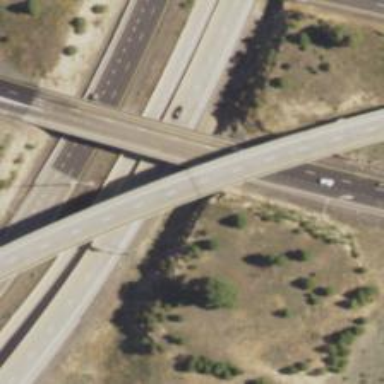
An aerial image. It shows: Motorway link bridge.